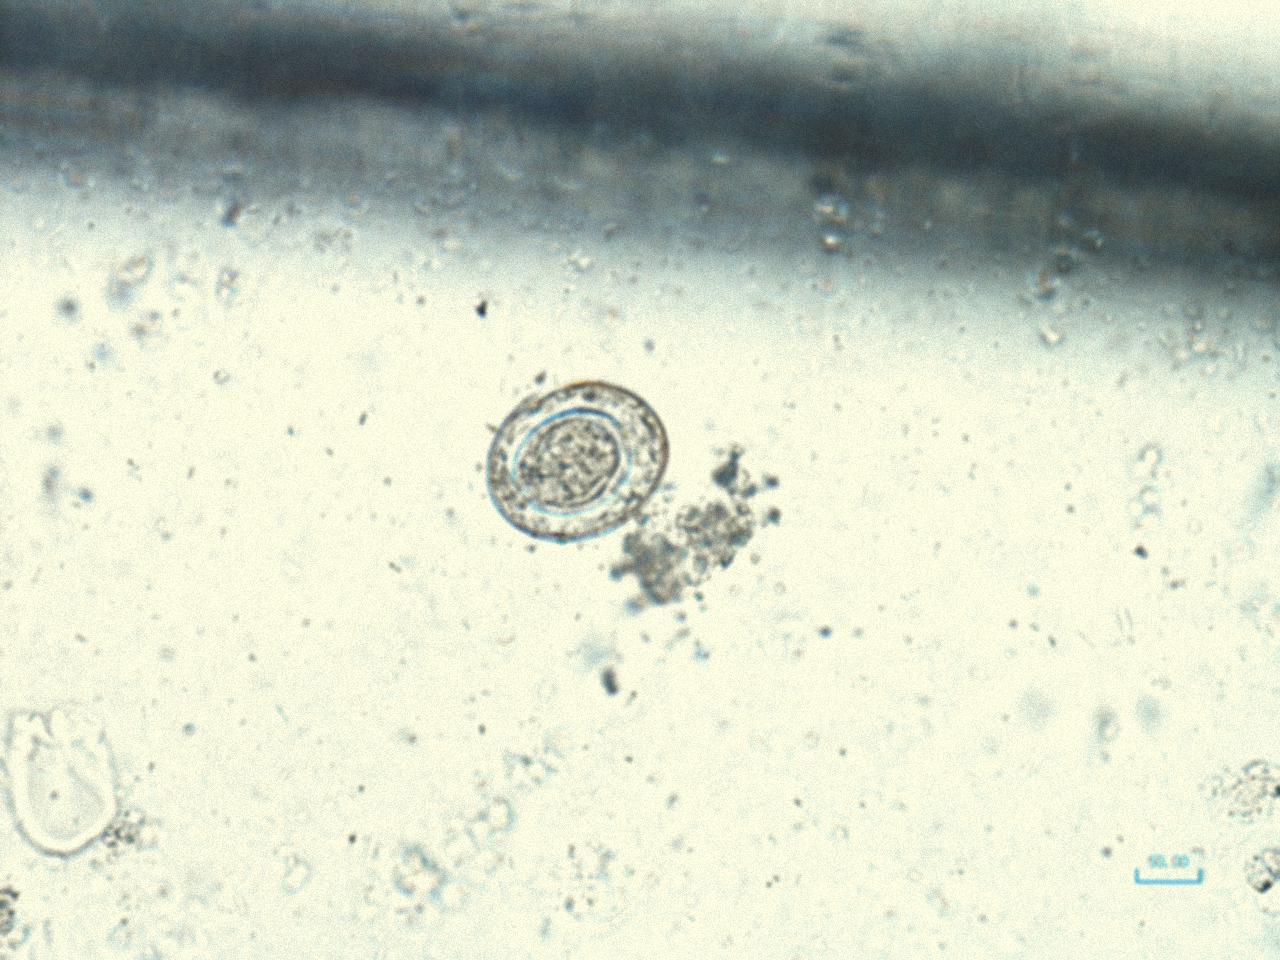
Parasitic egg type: Hymenolepis nana